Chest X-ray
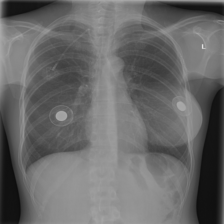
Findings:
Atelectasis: negative
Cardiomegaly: negative
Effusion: negative
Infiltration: negative
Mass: negative
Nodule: negative
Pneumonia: negative
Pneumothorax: negative
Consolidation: negative
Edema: negative
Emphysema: negative
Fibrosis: negative
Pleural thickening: negative
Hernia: negative